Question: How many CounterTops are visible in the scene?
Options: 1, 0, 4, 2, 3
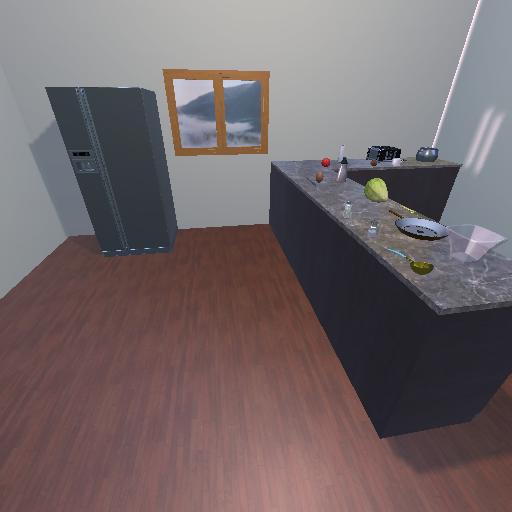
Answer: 1